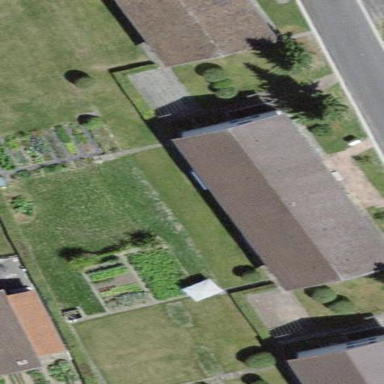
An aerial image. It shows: Gabled roof on residential building.